Question: I have created a dialog box using the qt designer. it generate me a .ui, cpp and header.
the cpp is defined :
'''
DialogAbout::DialogAbout(QWidget *parent) :
QDialog(parent),
ui(new Ui::DialogAbout)
{
ui->buildversion->setText("toto");
ui->setupUi(this);
}
'''
header
'''
class DialogAbout : public QDialog
{
Q_OBJECT
public:
explicit DialogAbout(QWidget *parent = 0);
~DialogAbout();
QLabel *buildversion;
private:
Ui::DialogAbout *ui;
};
'''
and the UI looks like :

My app is crashing each time I'm accessing the this dialog box when trying to
'''
ui->buildversion->setText("toto");
'''
Any idea ?
Thanks
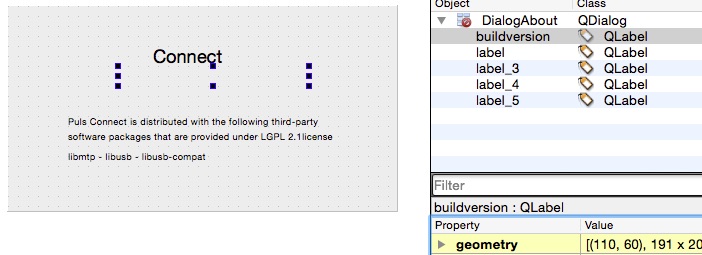
Answer: You should 'setupUi' before:
'''
DialogAbout::DialogAbout(QWidget *parent) :
QDialog(parent),
ui(new Ui::DialogAbout)
{
ui->setupUi(this);
ui->buildversion->setText("toto");
}
'''
Once 'setupUi()' function has been called, it becomes possible to modify the user interface as needed.
You can learn more about using a designer UI file in your application from <URL>.